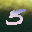
Label: 5